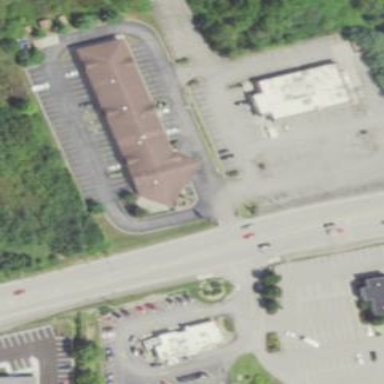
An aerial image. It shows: Hotel building.